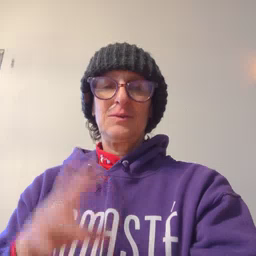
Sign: frog